Brain MRI, t1w sequence, axial 2D slice.
Patient: age 50, sex M, weight 95 kg, height 1.95 m
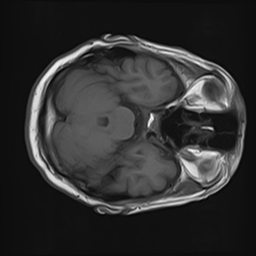